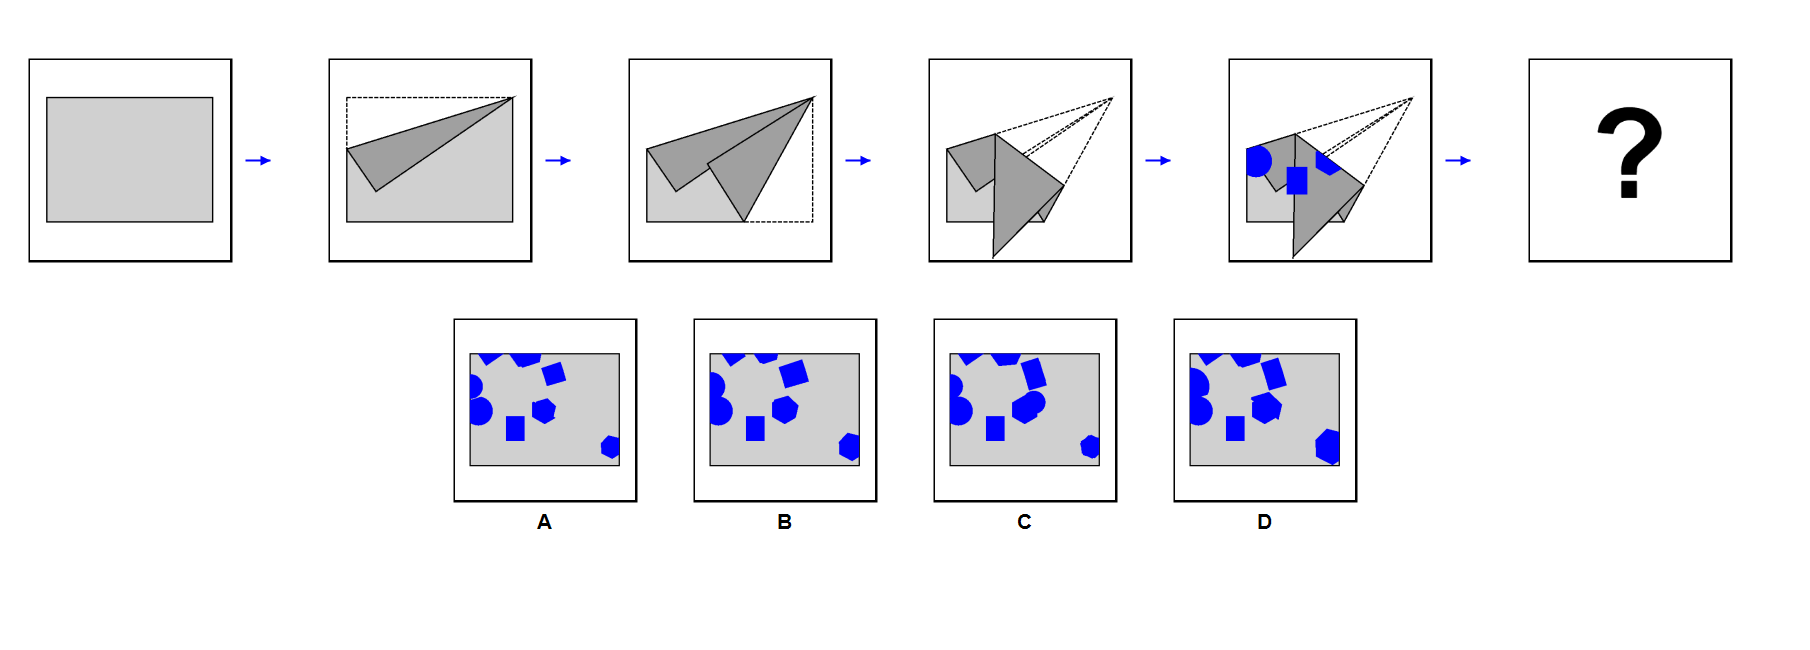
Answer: B